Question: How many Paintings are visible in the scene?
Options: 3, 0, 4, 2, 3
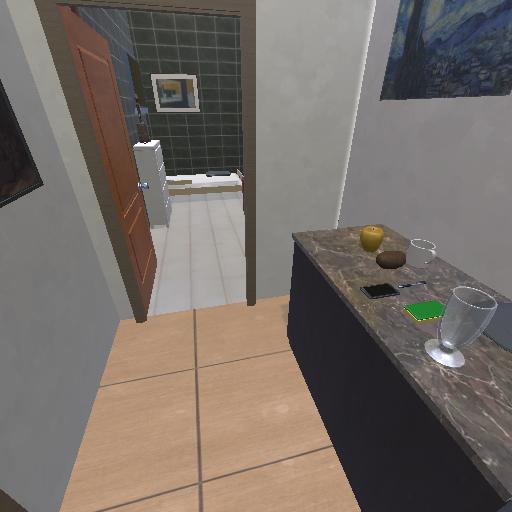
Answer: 3